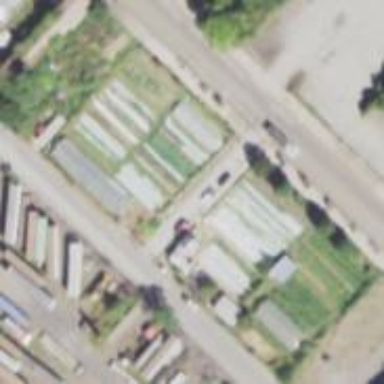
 leisure land intended for communal use."